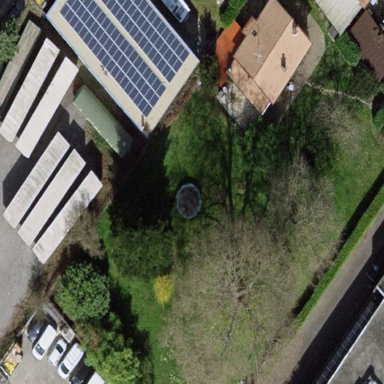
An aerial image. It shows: Garden surrounded by fence.